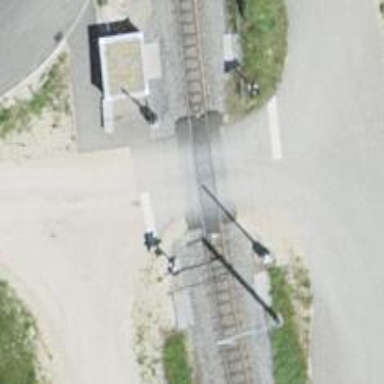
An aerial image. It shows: Railway level crossing.